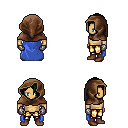
a pixel art fantasy rpg character, male body template, human, tanned skin, blue cape, gold greaves, green bangs hairstyle, cloth hood, metal gloves, brown shoes, four views (front, back, left, right), 2x2 character sprite sheet, small pixel art, hard edges, no anti-aliasing